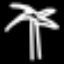
Label: palm tree